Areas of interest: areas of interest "Tennis Court"
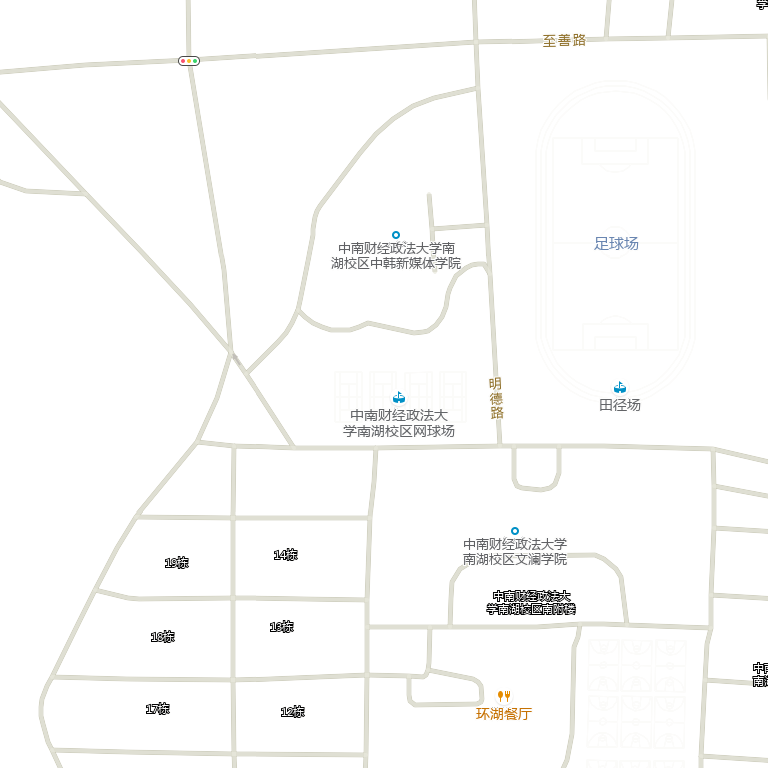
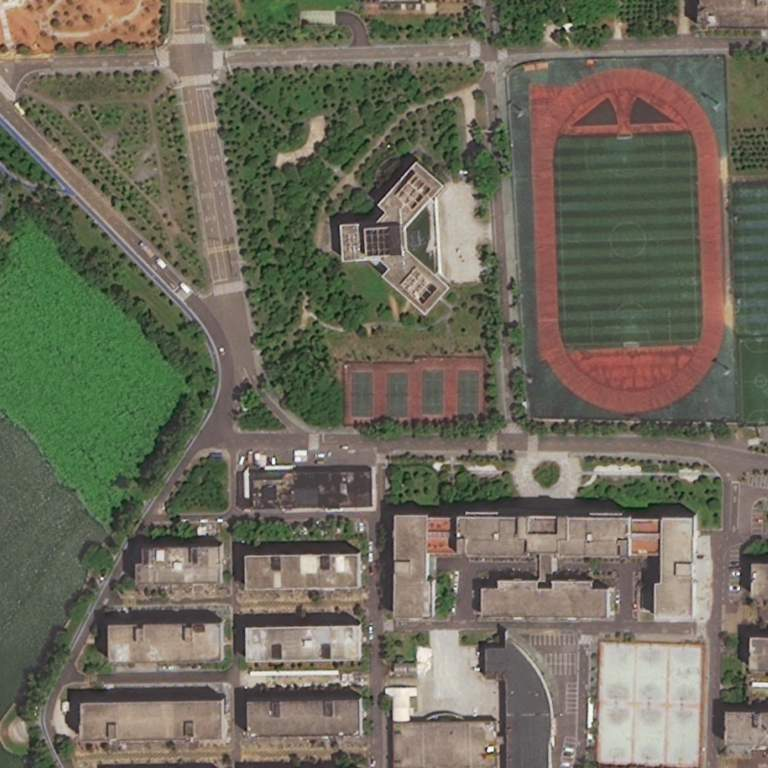